Question: I've been hours trying to understand(googling) why my widgets are not shown in a QWidget children I am using as a Windows.
The children are mostly QLabel and some QSliders. The Layout is a QGridlayout
here it is some of my window code:
'''
FenPrincipale::FenPrincipale()
{
this->setWindowTitle("Premier Test");
this->resize(400, 200);
QPalette palette;
palette.setBrush(this->backgroundRole(), QBrush(QImage("images/metal400x200.png")));
this->setPalette(palette);
/*
this->setStyleSheet("background-image: url(images/metal400x200.png); "
"background-position: top left; "
"background-repeat: repeat-xy;"
);
*/
buildChildren();
buildLayout();
this->setLayout(layout_principale);
}
'''
How my children is built
'''
void FenPrincipale::buildChildren()
{
m_title = new QLabel("MonTest");
m_nextPageButton = new QLabel(">");
m_line = new QLabel("Slide here");
m_labelSlider = new QSlider;
m_result = new QLabel("Result");
/*
* Other children is set here...
*/
}
'''
Voila the result:

I tried changing fonts and other methods to set the background but the background is always shown over the other widgets.
Am I missing something?
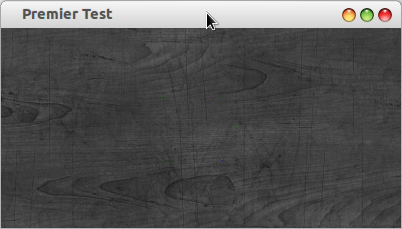
Answer: It looks like you were close with the style sheet implementation. I get the correct result with the following:
'''
setStyleSheet("QMainWindow { background-image: url(:/images/metal400x200.png) } ");
'''